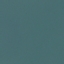
Land use / land cover: SeaLake